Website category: phone
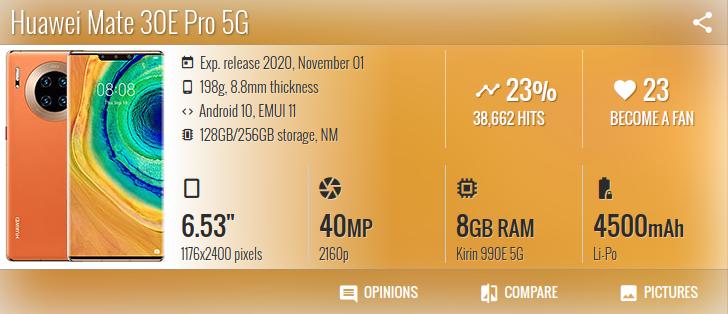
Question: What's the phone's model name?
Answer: Huawei Mate 30E Pro 5G

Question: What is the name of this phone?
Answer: Huawei Mate 30E Pro 5G

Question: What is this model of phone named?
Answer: Huawei Mate 30E Pro 5G

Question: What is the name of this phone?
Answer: Huawei Mate 30E Pro 5G

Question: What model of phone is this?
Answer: Huawei Mate 30E Pro 5G

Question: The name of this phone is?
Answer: Huawei Mate 30E Pro 5G

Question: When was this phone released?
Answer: Exp. release 2020, November 01

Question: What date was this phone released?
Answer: Exp. release 2020, November 01

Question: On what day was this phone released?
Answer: Exp. release 2020, November 01

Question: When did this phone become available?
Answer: Exp. release 2020, November 01

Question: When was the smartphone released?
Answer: Exp. release 2020, November 01

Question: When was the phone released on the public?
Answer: Exp. release 2020, November 01

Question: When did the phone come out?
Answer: Exp. release 2020, November 01

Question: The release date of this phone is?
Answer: Exp. release 2020, November 01

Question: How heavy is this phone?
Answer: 198g

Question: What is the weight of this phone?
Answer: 198g

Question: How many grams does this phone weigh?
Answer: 198g

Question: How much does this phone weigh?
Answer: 198g

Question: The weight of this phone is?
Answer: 198g

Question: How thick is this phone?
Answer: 8.8mm thickness

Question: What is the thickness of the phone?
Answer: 8.8mm thickness

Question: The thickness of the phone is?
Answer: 8.8mm thickness

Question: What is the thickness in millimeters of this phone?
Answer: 8.8mm thickness

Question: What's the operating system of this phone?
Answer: Android 10, EMUI 11

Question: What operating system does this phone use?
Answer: Android 10, EMUI 11

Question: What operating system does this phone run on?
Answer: Android 10, EMUI 11

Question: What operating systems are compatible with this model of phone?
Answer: Android 10, EMUI 11

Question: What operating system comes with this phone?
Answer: Android 10, EMUI 11

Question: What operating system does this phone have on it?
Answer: Android 10, EMUI 11

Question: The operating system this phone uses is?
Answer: Android 10, EMUI 11

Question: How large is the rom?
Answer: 128GB/256GB storage

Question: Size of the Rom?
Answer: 128GB/256GB storage

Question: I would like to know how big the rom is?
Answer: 128GB/256GB storage

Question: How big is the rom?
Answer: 128GB/256GB storage

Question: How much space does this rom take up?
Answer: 128GB/256GB storage

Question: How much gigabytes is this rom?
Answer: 128GB/256GB storage

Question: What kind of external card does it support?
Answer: NM

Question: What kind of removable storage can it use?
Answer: NM

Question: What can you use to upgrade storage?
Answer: NM

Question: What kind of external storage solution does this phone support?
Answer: NM

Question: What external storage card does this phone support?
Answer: NM

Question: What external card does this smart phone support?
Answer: NM

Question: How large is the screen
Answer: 6.53"

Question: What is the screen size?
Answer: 6.53"

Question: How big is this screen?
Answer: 6.53"

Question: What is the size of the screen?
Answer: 6.53"

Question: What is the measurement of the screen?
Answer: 6.53"

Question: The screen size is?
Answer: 6.53"

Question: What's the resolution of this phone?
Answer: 1176x2400 pixels

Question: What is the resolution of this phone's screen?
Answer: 1176x2400 pixels

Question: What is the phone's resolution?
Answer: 1176x2400 pixels

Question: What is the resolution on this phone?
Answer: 1176x2400 pixels

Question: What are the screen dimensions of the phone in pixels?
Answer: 1176x2400 pixels

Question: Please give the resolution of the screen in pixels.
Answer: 1176x2400 pixels

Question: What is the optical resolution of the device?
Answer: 1176x2400 pixels

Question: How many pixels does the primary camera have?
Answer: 40 MP

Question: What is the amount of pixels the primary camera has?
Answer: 40 MP

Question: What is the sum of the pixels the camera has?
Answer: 40 MP

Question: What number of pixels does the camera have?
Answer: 40 MP

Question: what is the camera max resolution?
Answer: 40 MP

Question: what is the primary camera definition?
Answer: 40 MP

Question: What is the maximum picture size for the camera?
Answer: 40 MP

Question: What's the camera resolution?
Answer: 2160p

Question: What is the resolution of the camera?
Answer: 2160p